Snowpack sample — Snodgrass Mountain, Crested Butte, Colorado (2/4/25, 12:06 PM MST)
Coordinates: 38.923, -106.968
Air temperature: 35 °F
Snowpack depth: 80 cm
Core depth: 60 cm
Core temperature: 32 °F
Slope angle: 14°, slope face: 78°
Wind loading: low
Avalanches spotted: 0
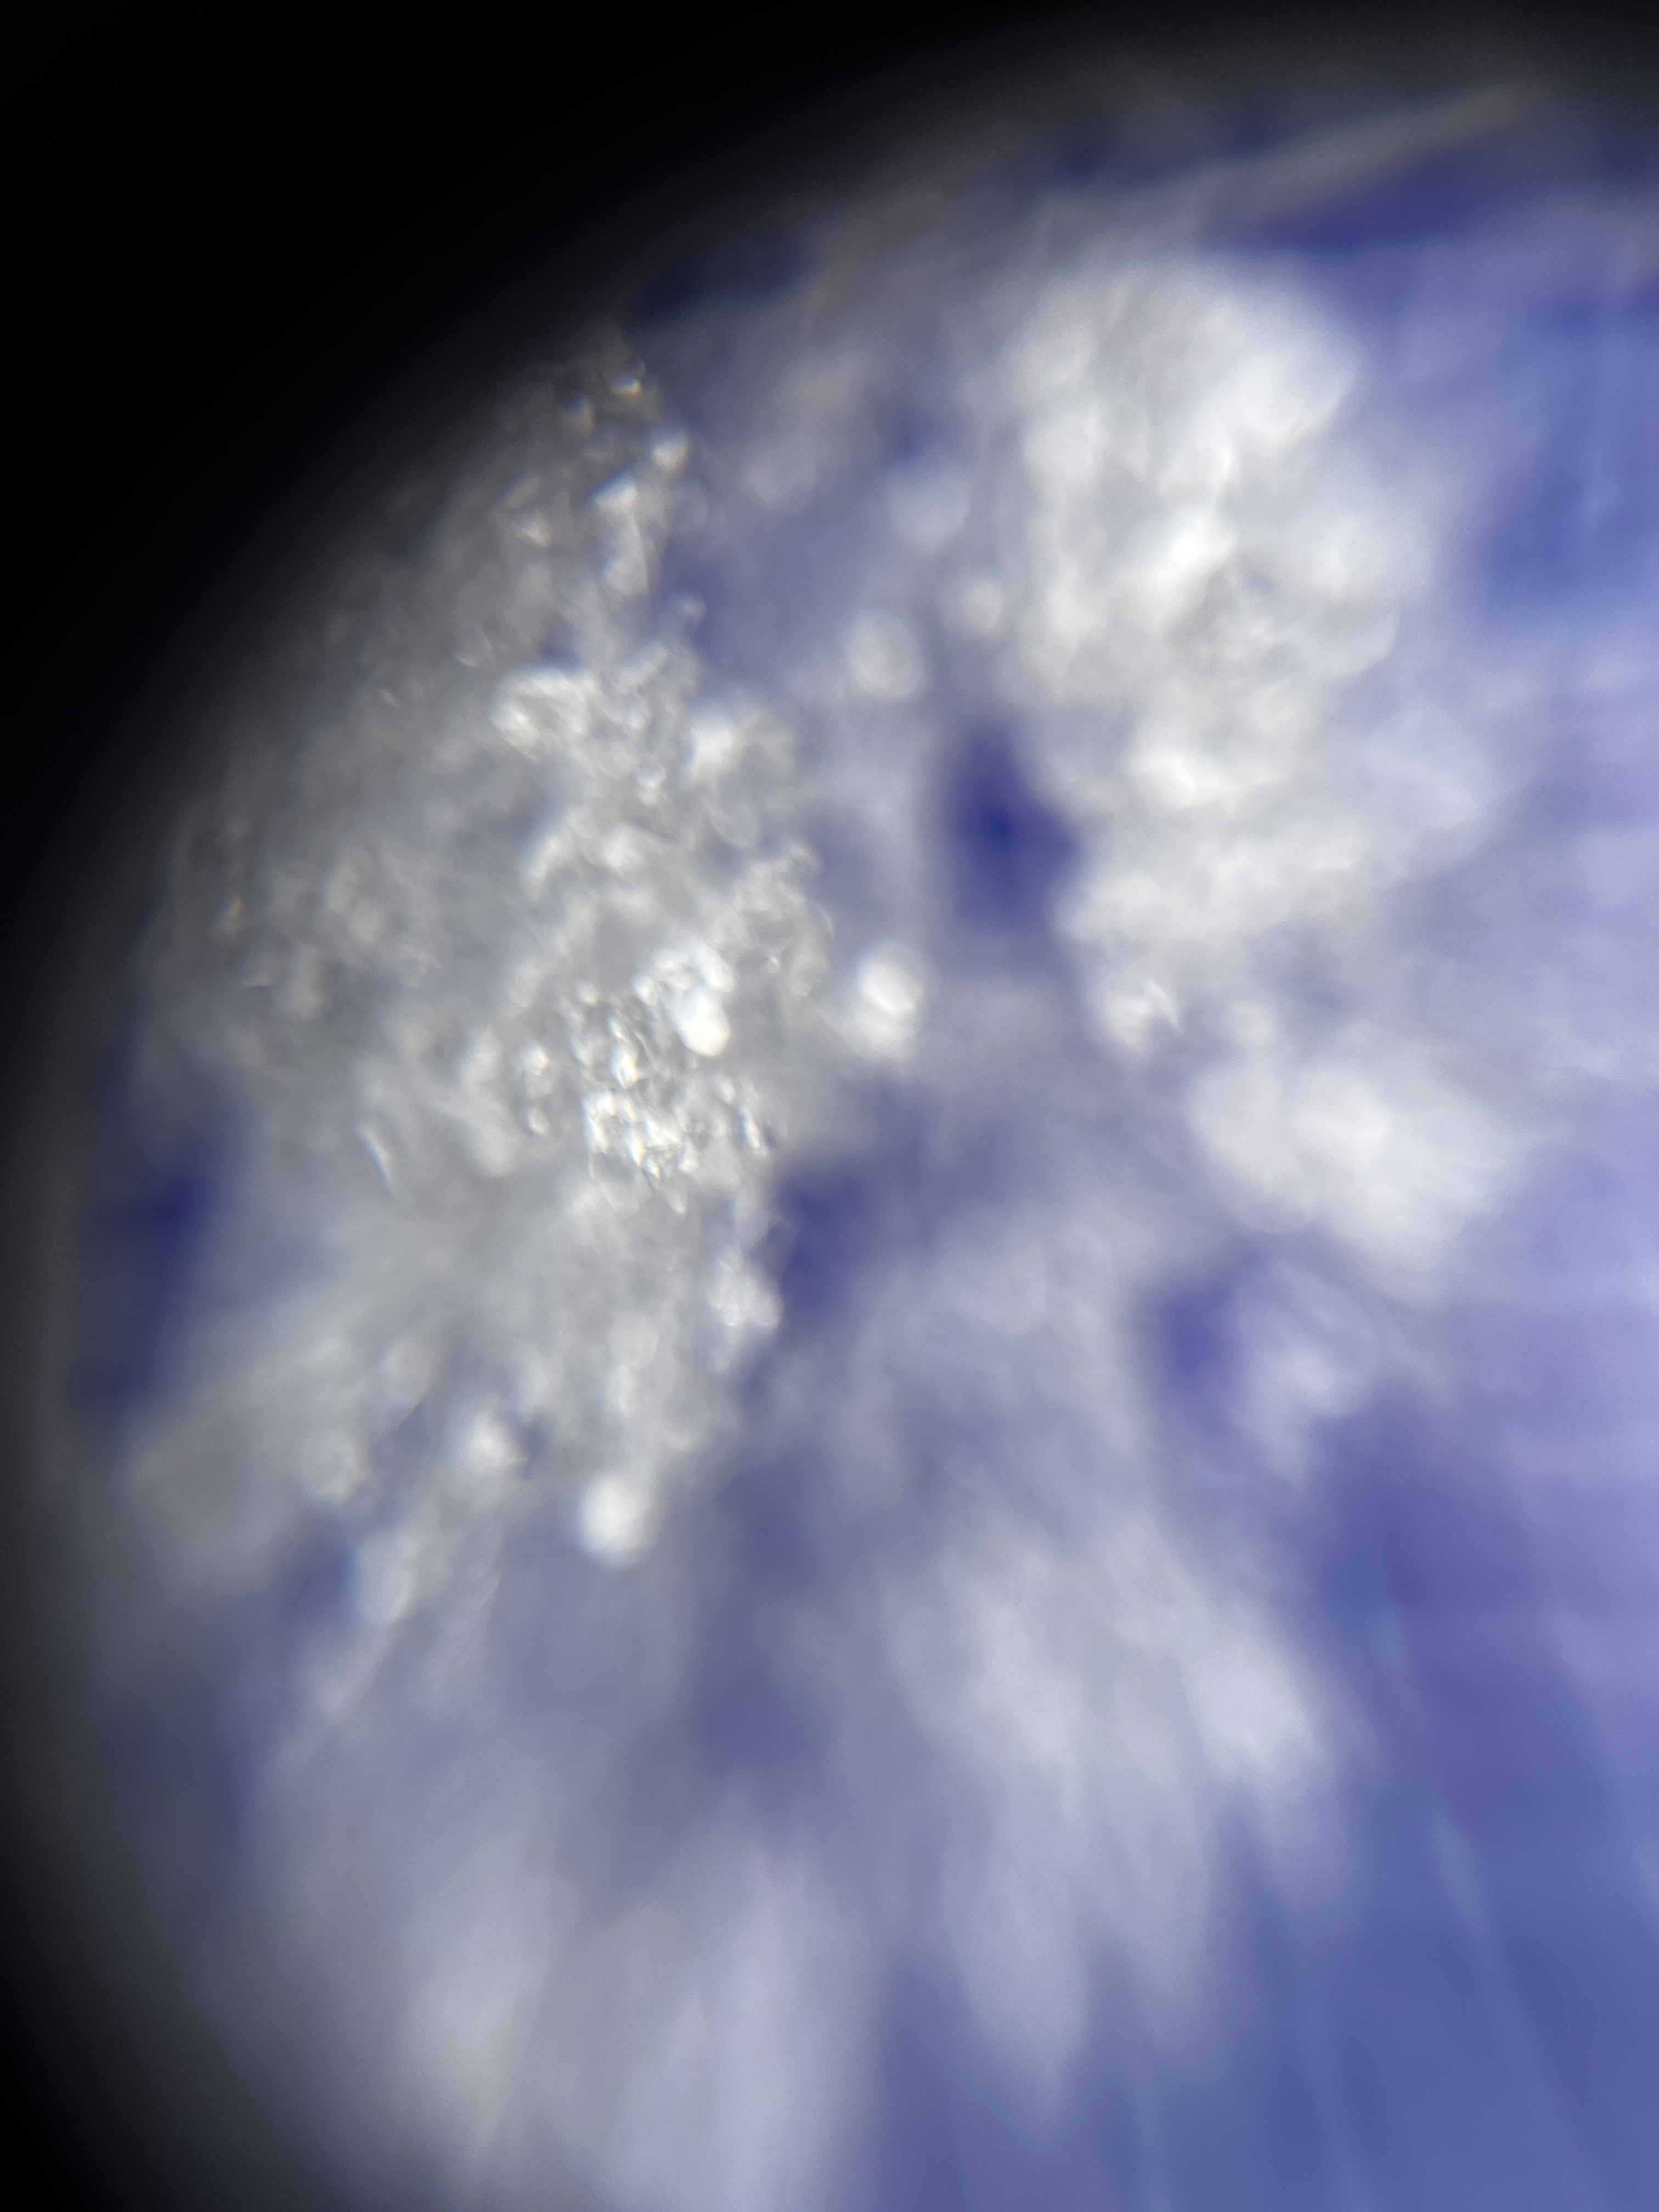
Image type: magnified_profile
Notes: No avalanches nearby, unusually warm weather for the last month reported by residents, Collected 25 yards from treeline